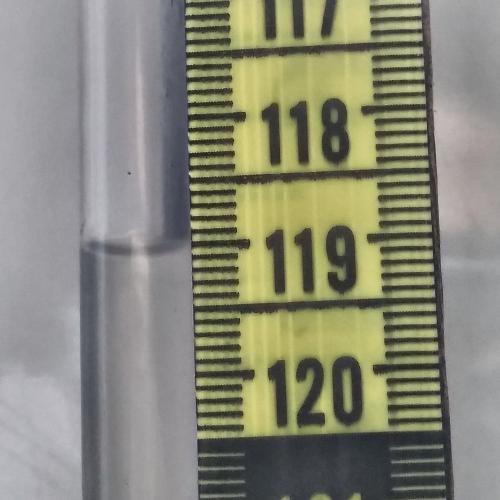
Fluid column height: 119.0 cm